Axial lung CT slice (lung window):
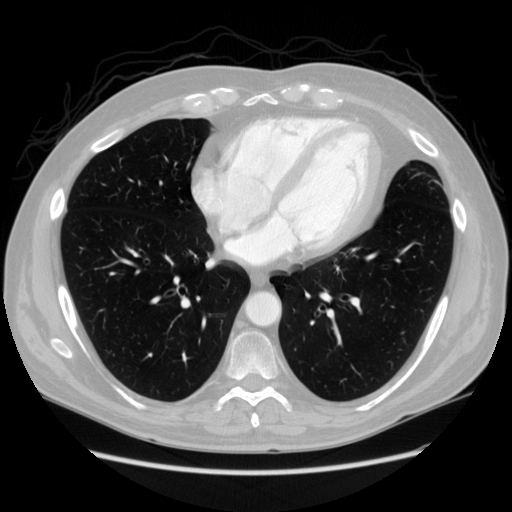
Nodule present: no